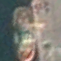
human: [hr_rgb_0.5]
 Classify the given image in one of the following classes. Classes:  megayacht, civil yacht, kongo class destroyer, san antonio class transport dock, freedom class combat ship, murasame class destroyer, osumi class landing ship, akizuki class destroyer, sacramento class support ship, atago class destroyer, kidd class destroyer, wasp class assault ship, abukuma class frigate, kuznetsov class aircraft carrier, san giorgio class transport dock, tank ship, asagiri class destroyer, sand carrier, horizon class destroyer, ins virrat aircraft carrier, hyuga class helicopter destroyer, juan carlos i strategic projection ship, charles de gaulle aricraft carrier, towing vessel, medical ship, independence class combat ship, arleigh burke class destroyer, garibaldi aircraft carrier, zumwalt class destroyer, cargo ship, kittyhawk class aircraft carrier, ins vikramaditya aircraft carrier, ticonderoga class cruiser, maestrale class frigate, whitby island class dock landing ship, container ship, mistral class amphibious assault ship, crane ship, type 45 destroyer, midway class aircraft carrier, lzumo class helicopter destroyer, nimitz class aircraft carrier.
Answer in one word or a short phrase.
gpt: Towing vessel